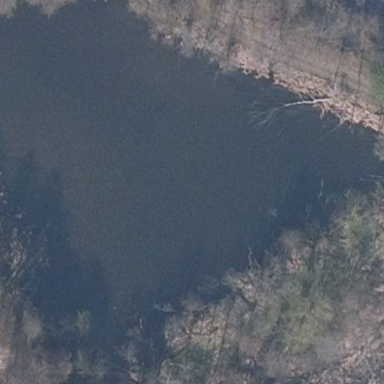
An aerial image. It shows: Pond with natural water.